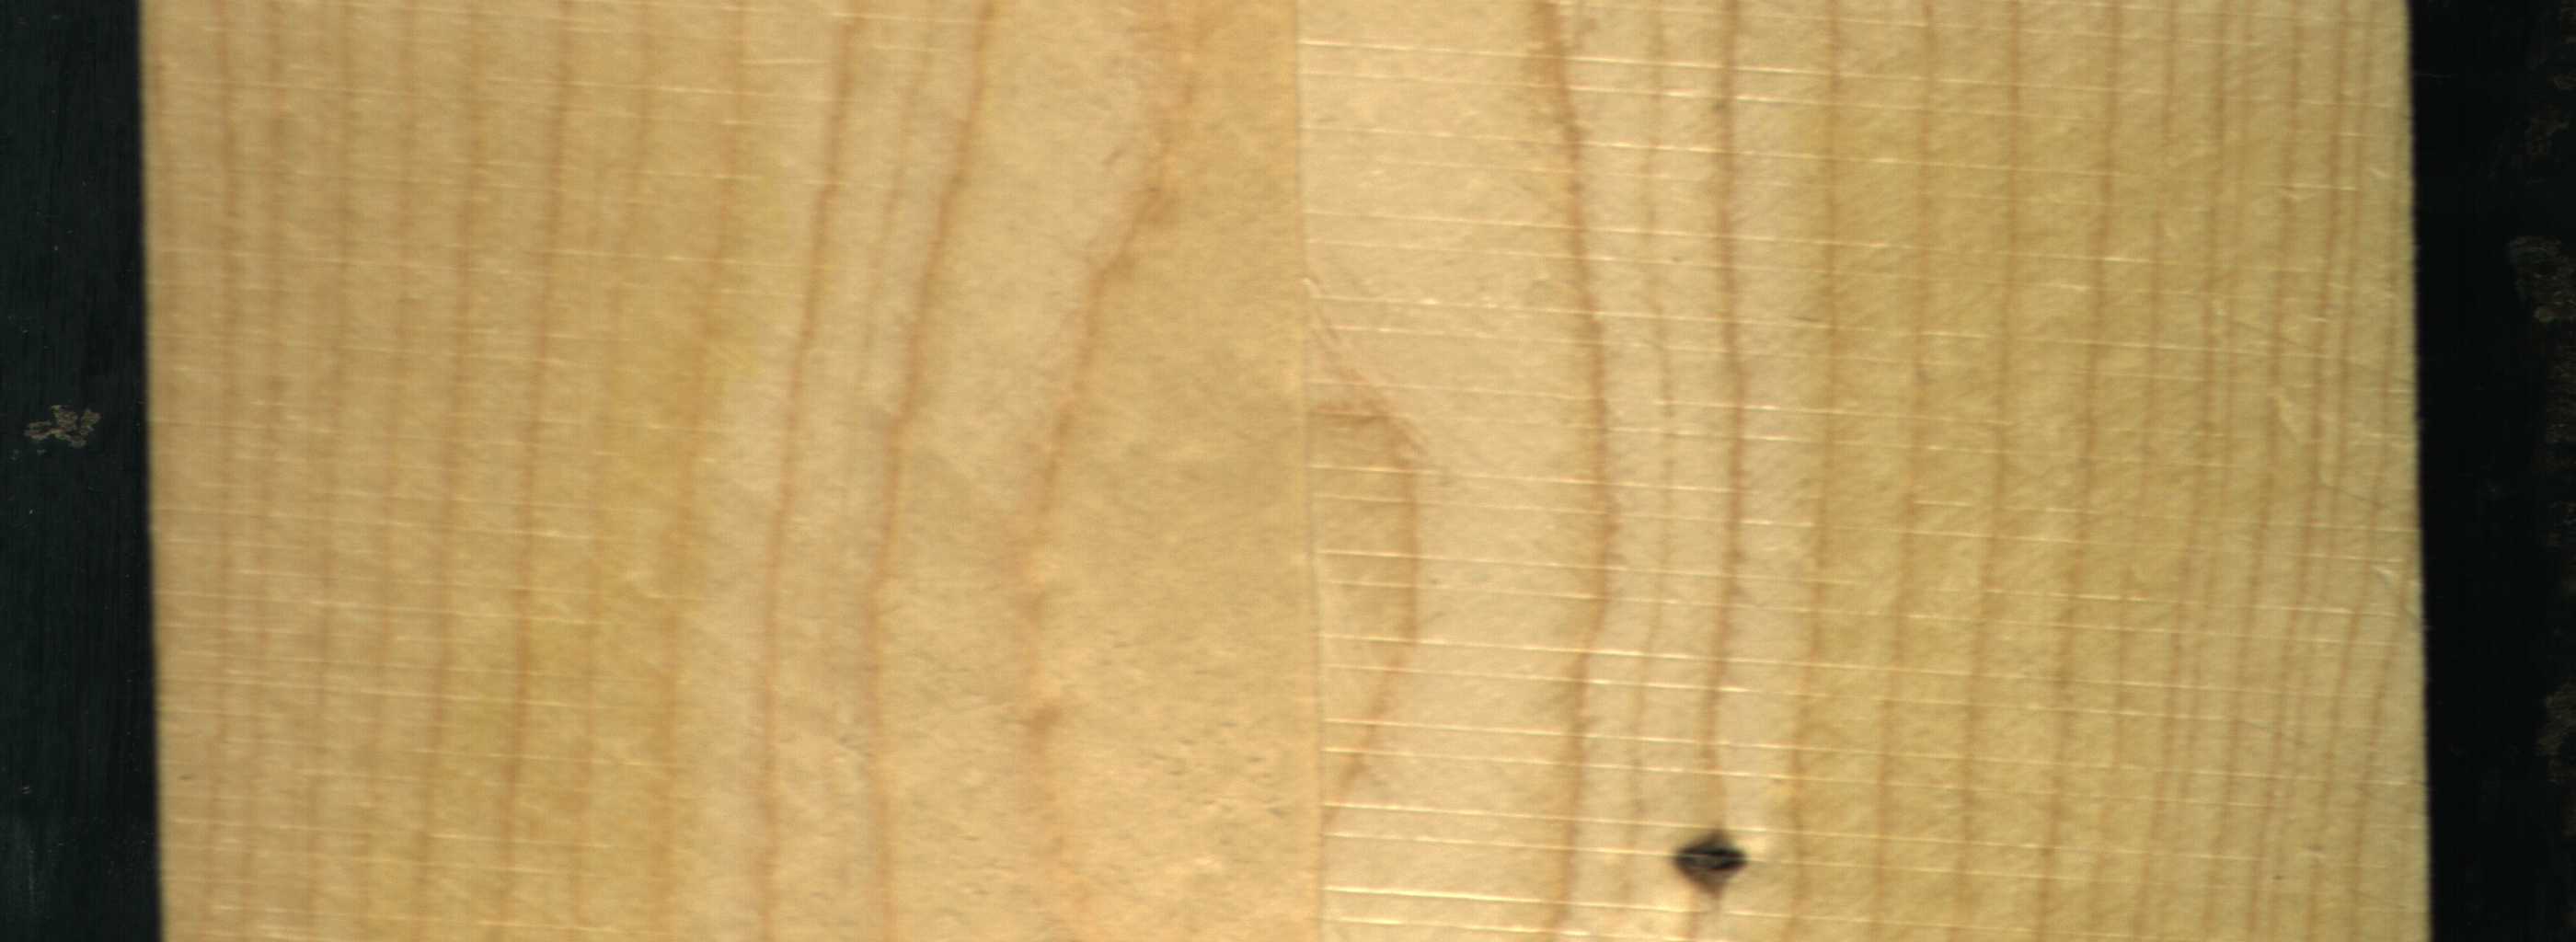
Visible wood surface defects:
Dead_Knot